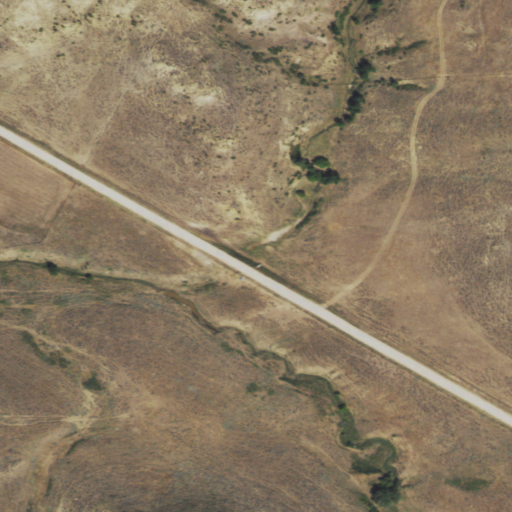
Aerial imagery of valley in Wyoming named Spear Draw containing shrub, grassland, and woody wetlands